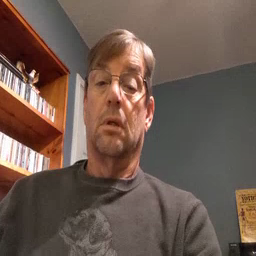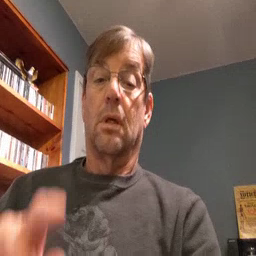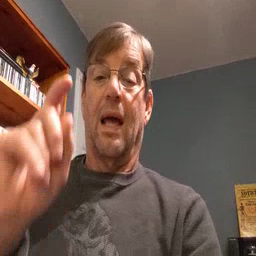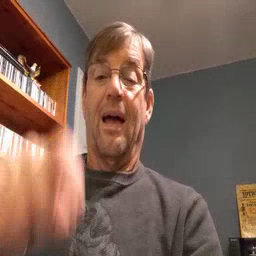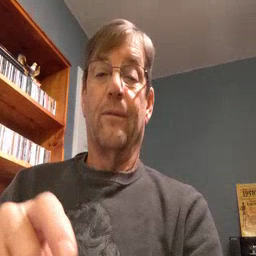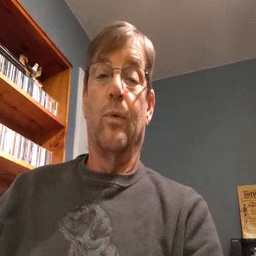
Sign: haveto